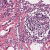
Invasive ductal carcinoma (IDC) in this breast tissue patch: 1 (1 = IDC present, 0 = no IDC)